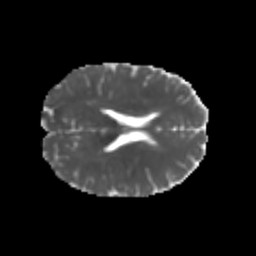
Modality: MD
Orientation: axial
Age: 28
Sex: male
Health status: healthy